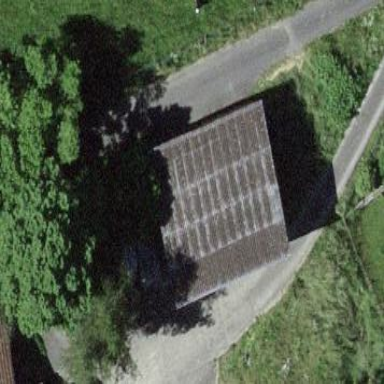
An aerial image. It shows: Shed.